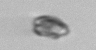
Label: detritus_transparent